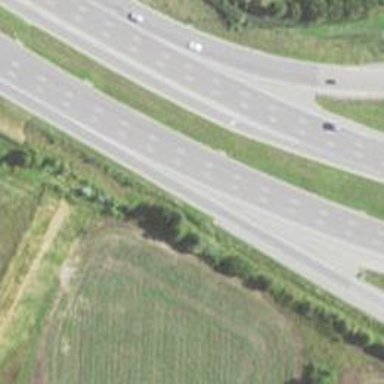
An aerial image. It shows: Asphalt trunk highway classified as expressway.